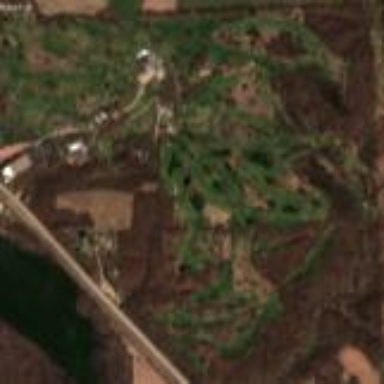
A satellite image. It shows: Golf course.